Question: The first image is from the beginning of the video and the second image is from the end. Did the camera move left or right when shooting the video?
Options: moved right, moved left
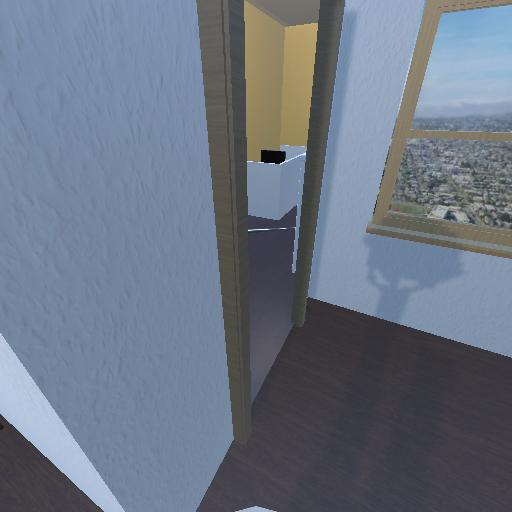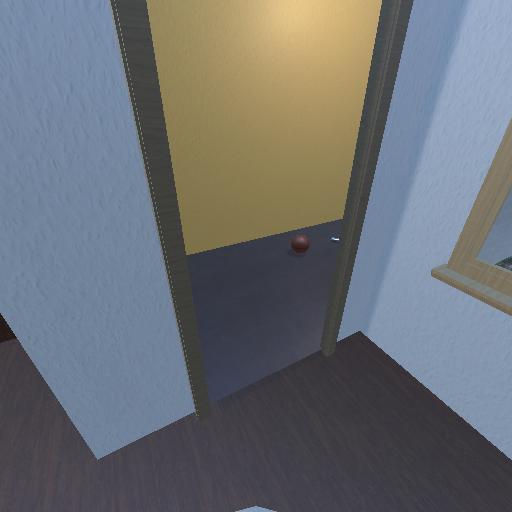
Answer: moved right